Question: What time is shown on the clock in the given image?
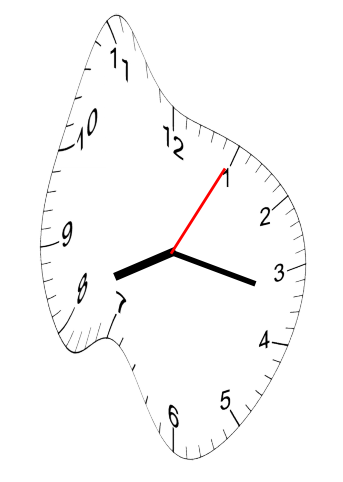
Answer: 08:17:05